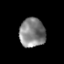
Tissue: prostate
Cell type: Fibroblasts
Senescence score: 0.8009
Nuclear area (px): 736
Mean DAPI intensity: 129.942